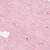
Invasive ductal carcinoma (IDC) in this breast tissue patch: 0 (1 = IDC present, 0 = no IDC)